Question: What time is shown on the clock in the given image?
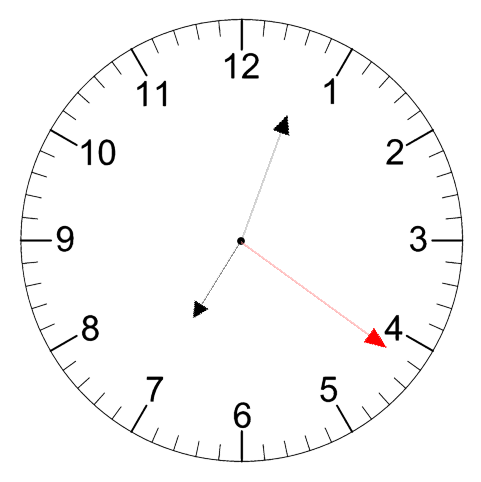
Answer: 07:03:21